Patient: sex F, age 65
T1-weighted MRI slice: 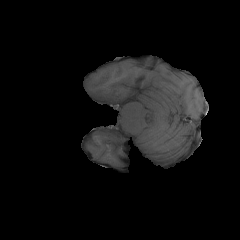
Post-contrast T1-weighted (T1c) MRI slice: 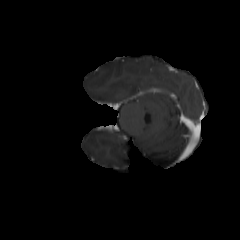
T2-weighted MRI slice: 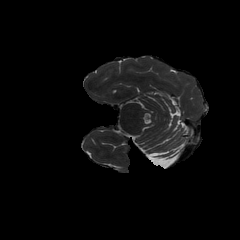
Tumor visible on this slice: no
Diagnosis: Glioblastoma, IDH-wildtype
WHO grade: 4